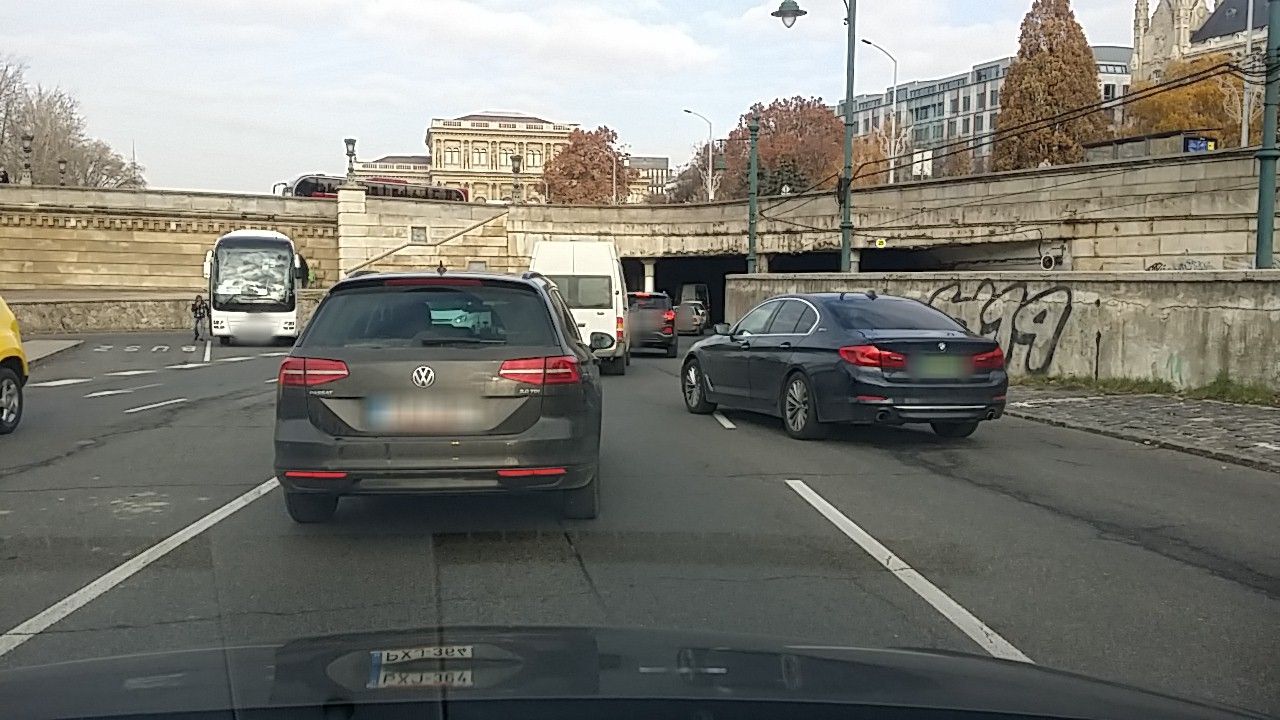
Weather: cloudy
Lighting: day
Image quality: good
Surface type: driving surface
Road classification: secondary_link
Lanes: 2
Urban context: urban centre
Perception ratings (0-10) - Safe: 2.43, Lively: 9.22, Beautiful: 7.66, Boring: 6.61, Depressing: 3.7, Wealthy: 6.29